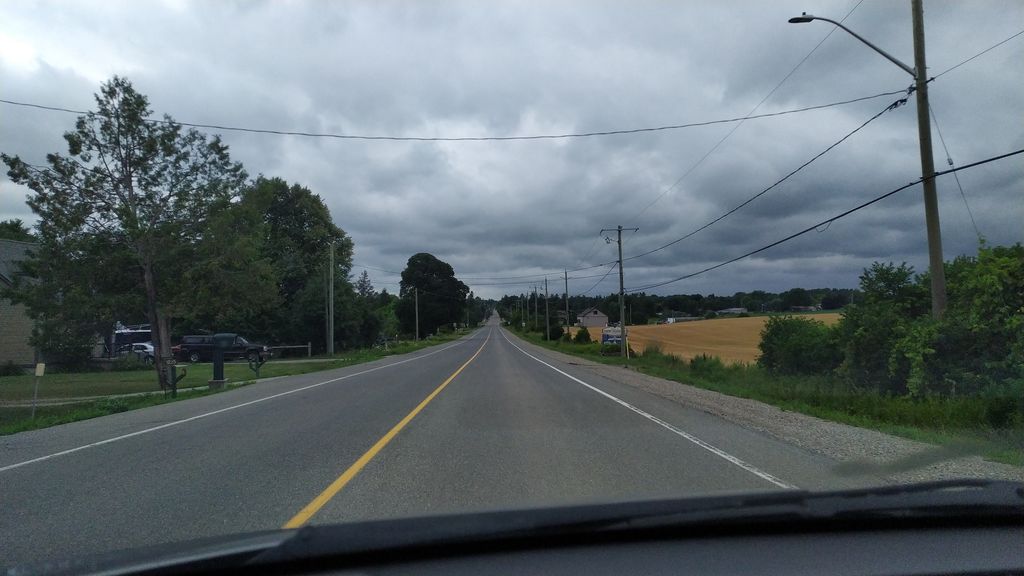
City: kitchener-waterloo